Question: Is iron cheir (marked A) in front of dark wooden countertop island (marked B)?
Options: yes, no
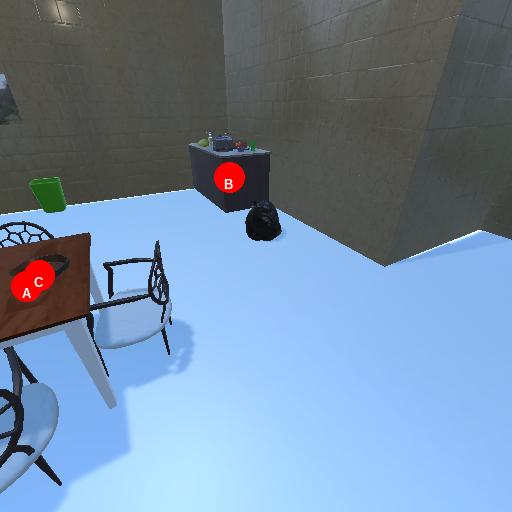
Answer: yes